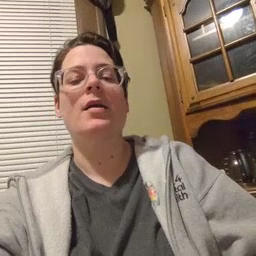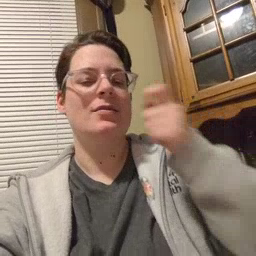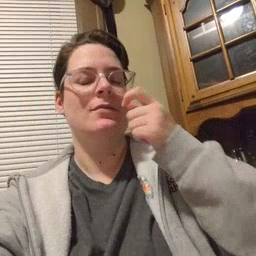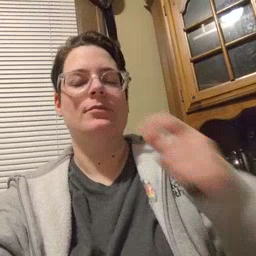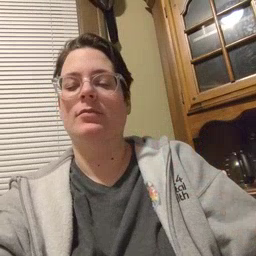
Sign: glasswindow